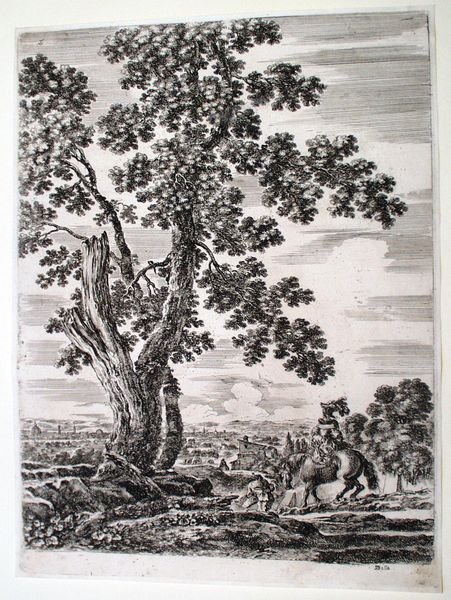
Titel: Quatre grands paysages en hauteur: La femme vue par derrière, montée sur un cheval qui marche vers le fond de la gauche
Künstler: Stefano della Bella
Standort: Karlsruhe
Institution: Staatliche Kunsthalle Karlsruhe
Schlagwörter: baum, blätter, feder, felsen, himmel, laub, mann, vogel, weiß, wolken, bäume, kirchturm, landschaft, menschen, stadt, blume, blumen, grau, hut, licht, schwarz, strasse, zeichnung, gebäude, haus, tier, tiere, weg, wiese, wolke, leute, alt, diener, federn, gesicht, steine, ast, baumstamm, ebene, erde, feld, horizont, häuser, hügel, stamm, weide, zweige, pfad, sonne, boden, esel, pferd, pferde, reiter, federhut, schweif, sommer, papier, ort, acker, dorf, grafik, kuh, rast, sepia, romantik, sturm, figurativ, stimmung, bauer, kirchtürme, tusche, türme, wurzel, kohle, druck, druckgraphik, schwarz weiss, schraffur, radierung, stich, soldat, bleistift, helm, ritter, kohlezeichnung, wurzeln, hintergund, has, verbeugung, eiche, knorrig, helmbusch, kupferstich, schraffierung, baumstumpf, marode, menchen, alter baum, riter, fed, d, oferd, kupferstic, schwarz-weiß zeichnung, baum bleistift